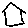
Label: house